Question: Below is my icon image and icon as it looks on the device screen. They look different, can someone explain why?

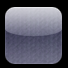
Answer: You can remove the gloss from the icon by setting a property in your Info tab of the Project setting in XCode.
Set "Icon already includes gloss effects" to YES to remove the Apple provided gloss.